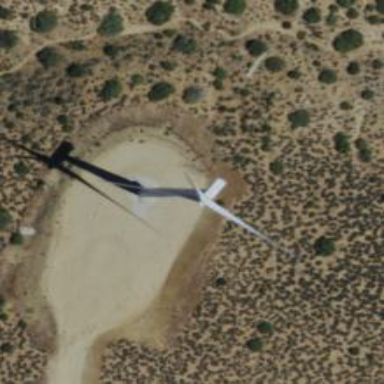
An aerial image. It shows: Wind generator powered by horizontal axis wind turbine.